Question: >
<URL>
If you're using 'Richtextbox', there are several advantages in 'Richtextbox' for example:
> we can use color font on it Setting custom font in a regionAttach files on it.. etc
take a look at the picture:

Here is my problem:
In my project, attach file or the like is unnecessary at all. I even didn't want attach or paste an images on it, i just want on 'Richtextbox'
How can i do that?
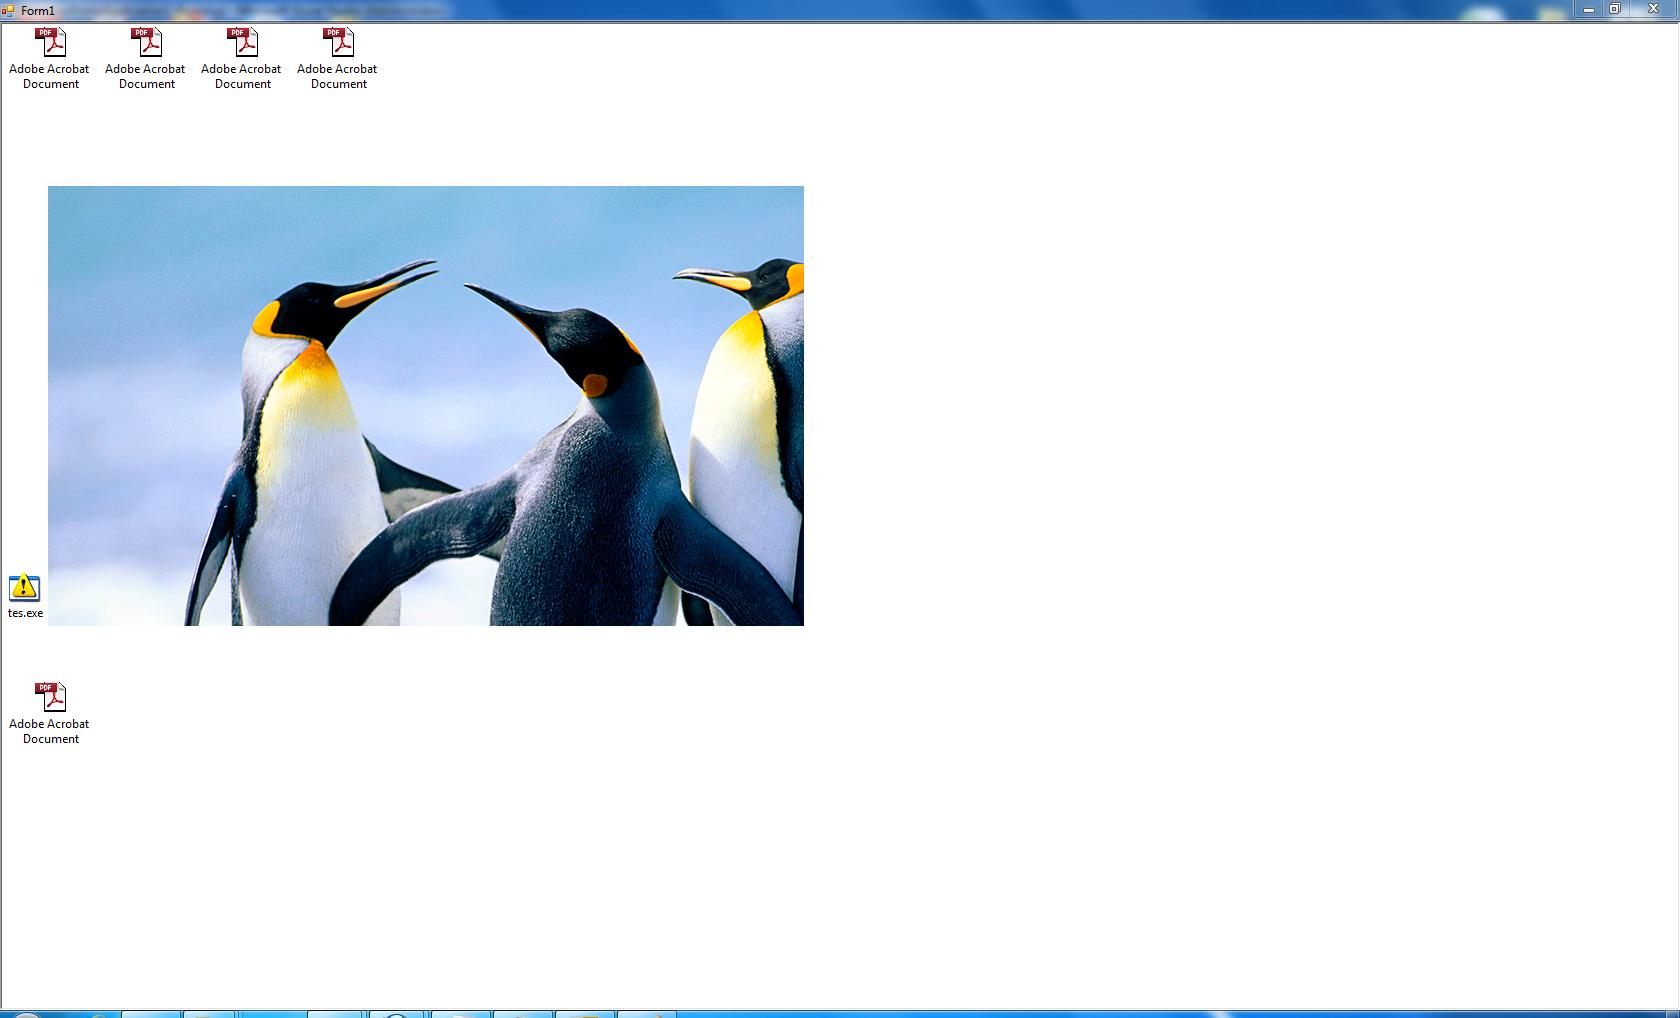
Answer: Since RichTextBox doesn't have a Images or Objects collection you have to go for the RTF formatting codes. All data of RichTextBox is stored as plain text with special formatting codes, this is exposed by the control through its RTF property. Learning this code language is essential if you want to read or change it, learning resources are easily available throughout the web, see for example this overview. RichTextBox uses more simplified rtf codes than several full-feature editors like MS Word etc, so it is usually beneficial to load data into a RTB before manipulating it, this will remove much redundant data.
Making a long story short, I found that it is necessary to search for rtf groups that start with either "pict" or "object" command. Knowing that groups may be nested you can't just find the first end-group char from there, you have to parse the string char by char while keeping count of grouping to find the end of those groups. Now you have enough information to remove that part of the string. Rtf may contain multiple picture/object groups so you have to do this until all are removed. Here is a sample function that return rtf string after removing those groups:
'''
private string removeRtfObjects(string rtf)
{
//removing {\pict or {\object groups
string pattern = "\{\\pict|\{\\object";
Match m = Regex.Match(rtf, pattern);
while (m.Success) {
int count = 1;
for (int i = m.Index + 2; i <= rtf.Length; i++) {
//start group
if (rtf(i) == '{') {
count += 1;
//end group
} else if (rtf(i) == '}') {
count -= 1;
}
//found end of pict/object group
if (count == 0) {
rtf = rtf.Remove(m.Index, i - m.Index + 1);
break; // TODO: might not be correct. Was : Exit For
}
}
m = Regex.Match(rtf, pattern);
//go again
}
return rtf;
}
'''
When should this be done? You have already mention Paste, there is also Insert, these can be trapped with the KeyDown event where you get the clipboard info and handle it accordingly. Setting e.Handled=True when you have handled the operation yourself signals that the control should not do any default processing for this key combination. This is also how you block pasting images without destroying the users clipboard. Example:
'''
private void RichTextBox1_KeyDown(object sender, System.Windows.Forms.KeyEventArgs e)
{
//aware of Paste or Insert
if (e.Control && e.KeyCode == Keys.V || e.Shift && e.KeyCode == Keys.I) {
if (Clipboard.ContainsImage || Clipboard.ContainsFileDropList) {
//some images are transferred as filedrops
e.Handled = true;
//stops here
} else if (Clipboard.ContainsData(DataFormats.Rtf)) {
RichTextBox rtbox = new RichTextBox();
//use a temp box to validate/simplify
rtbox.Rtf = Clipboard.GetData(DataFormats.Rtf);
this.RichTextBox1.SelectedRtf = this.removeRtfObjects(rtbox.Rtf);
rtbox.Dispose();
e.Handled = true;
}
}
}
'''